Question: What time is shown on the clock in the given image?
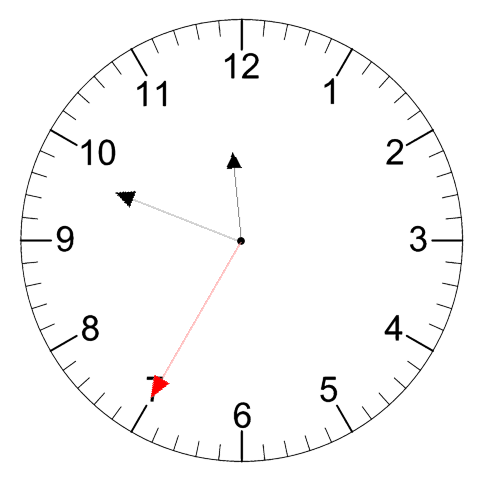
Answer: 11:48:35